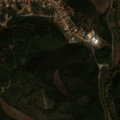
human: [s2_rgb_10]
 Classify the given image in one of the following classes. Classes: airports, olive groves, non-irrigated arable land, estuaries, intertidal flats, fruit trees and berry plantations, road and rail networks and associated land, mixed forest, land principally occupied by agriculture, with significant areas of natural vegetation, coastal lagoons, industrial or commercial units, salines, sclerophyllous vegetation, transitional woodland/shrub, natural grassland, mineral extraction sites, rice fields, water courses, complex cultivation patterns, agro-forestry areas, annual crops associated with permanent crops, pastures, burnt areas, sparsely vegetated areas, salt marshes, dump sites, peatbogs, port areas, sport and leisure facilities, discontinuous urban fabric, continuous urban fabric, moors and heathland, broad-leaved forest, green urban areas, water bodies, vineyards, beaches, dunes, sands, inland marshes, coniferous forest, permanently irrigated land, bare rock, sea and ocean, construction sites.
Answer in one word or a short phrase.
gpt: discontinuous urban fabric, olive groves, complex cultivation patterns, land principally occupied by agriculture, with significant areas of natural vegetation, broad-leaved forest, mixed forest